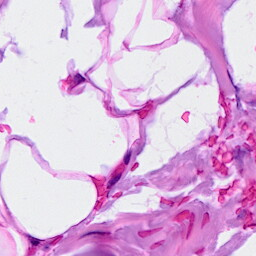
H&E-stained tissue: Breast